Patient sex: F
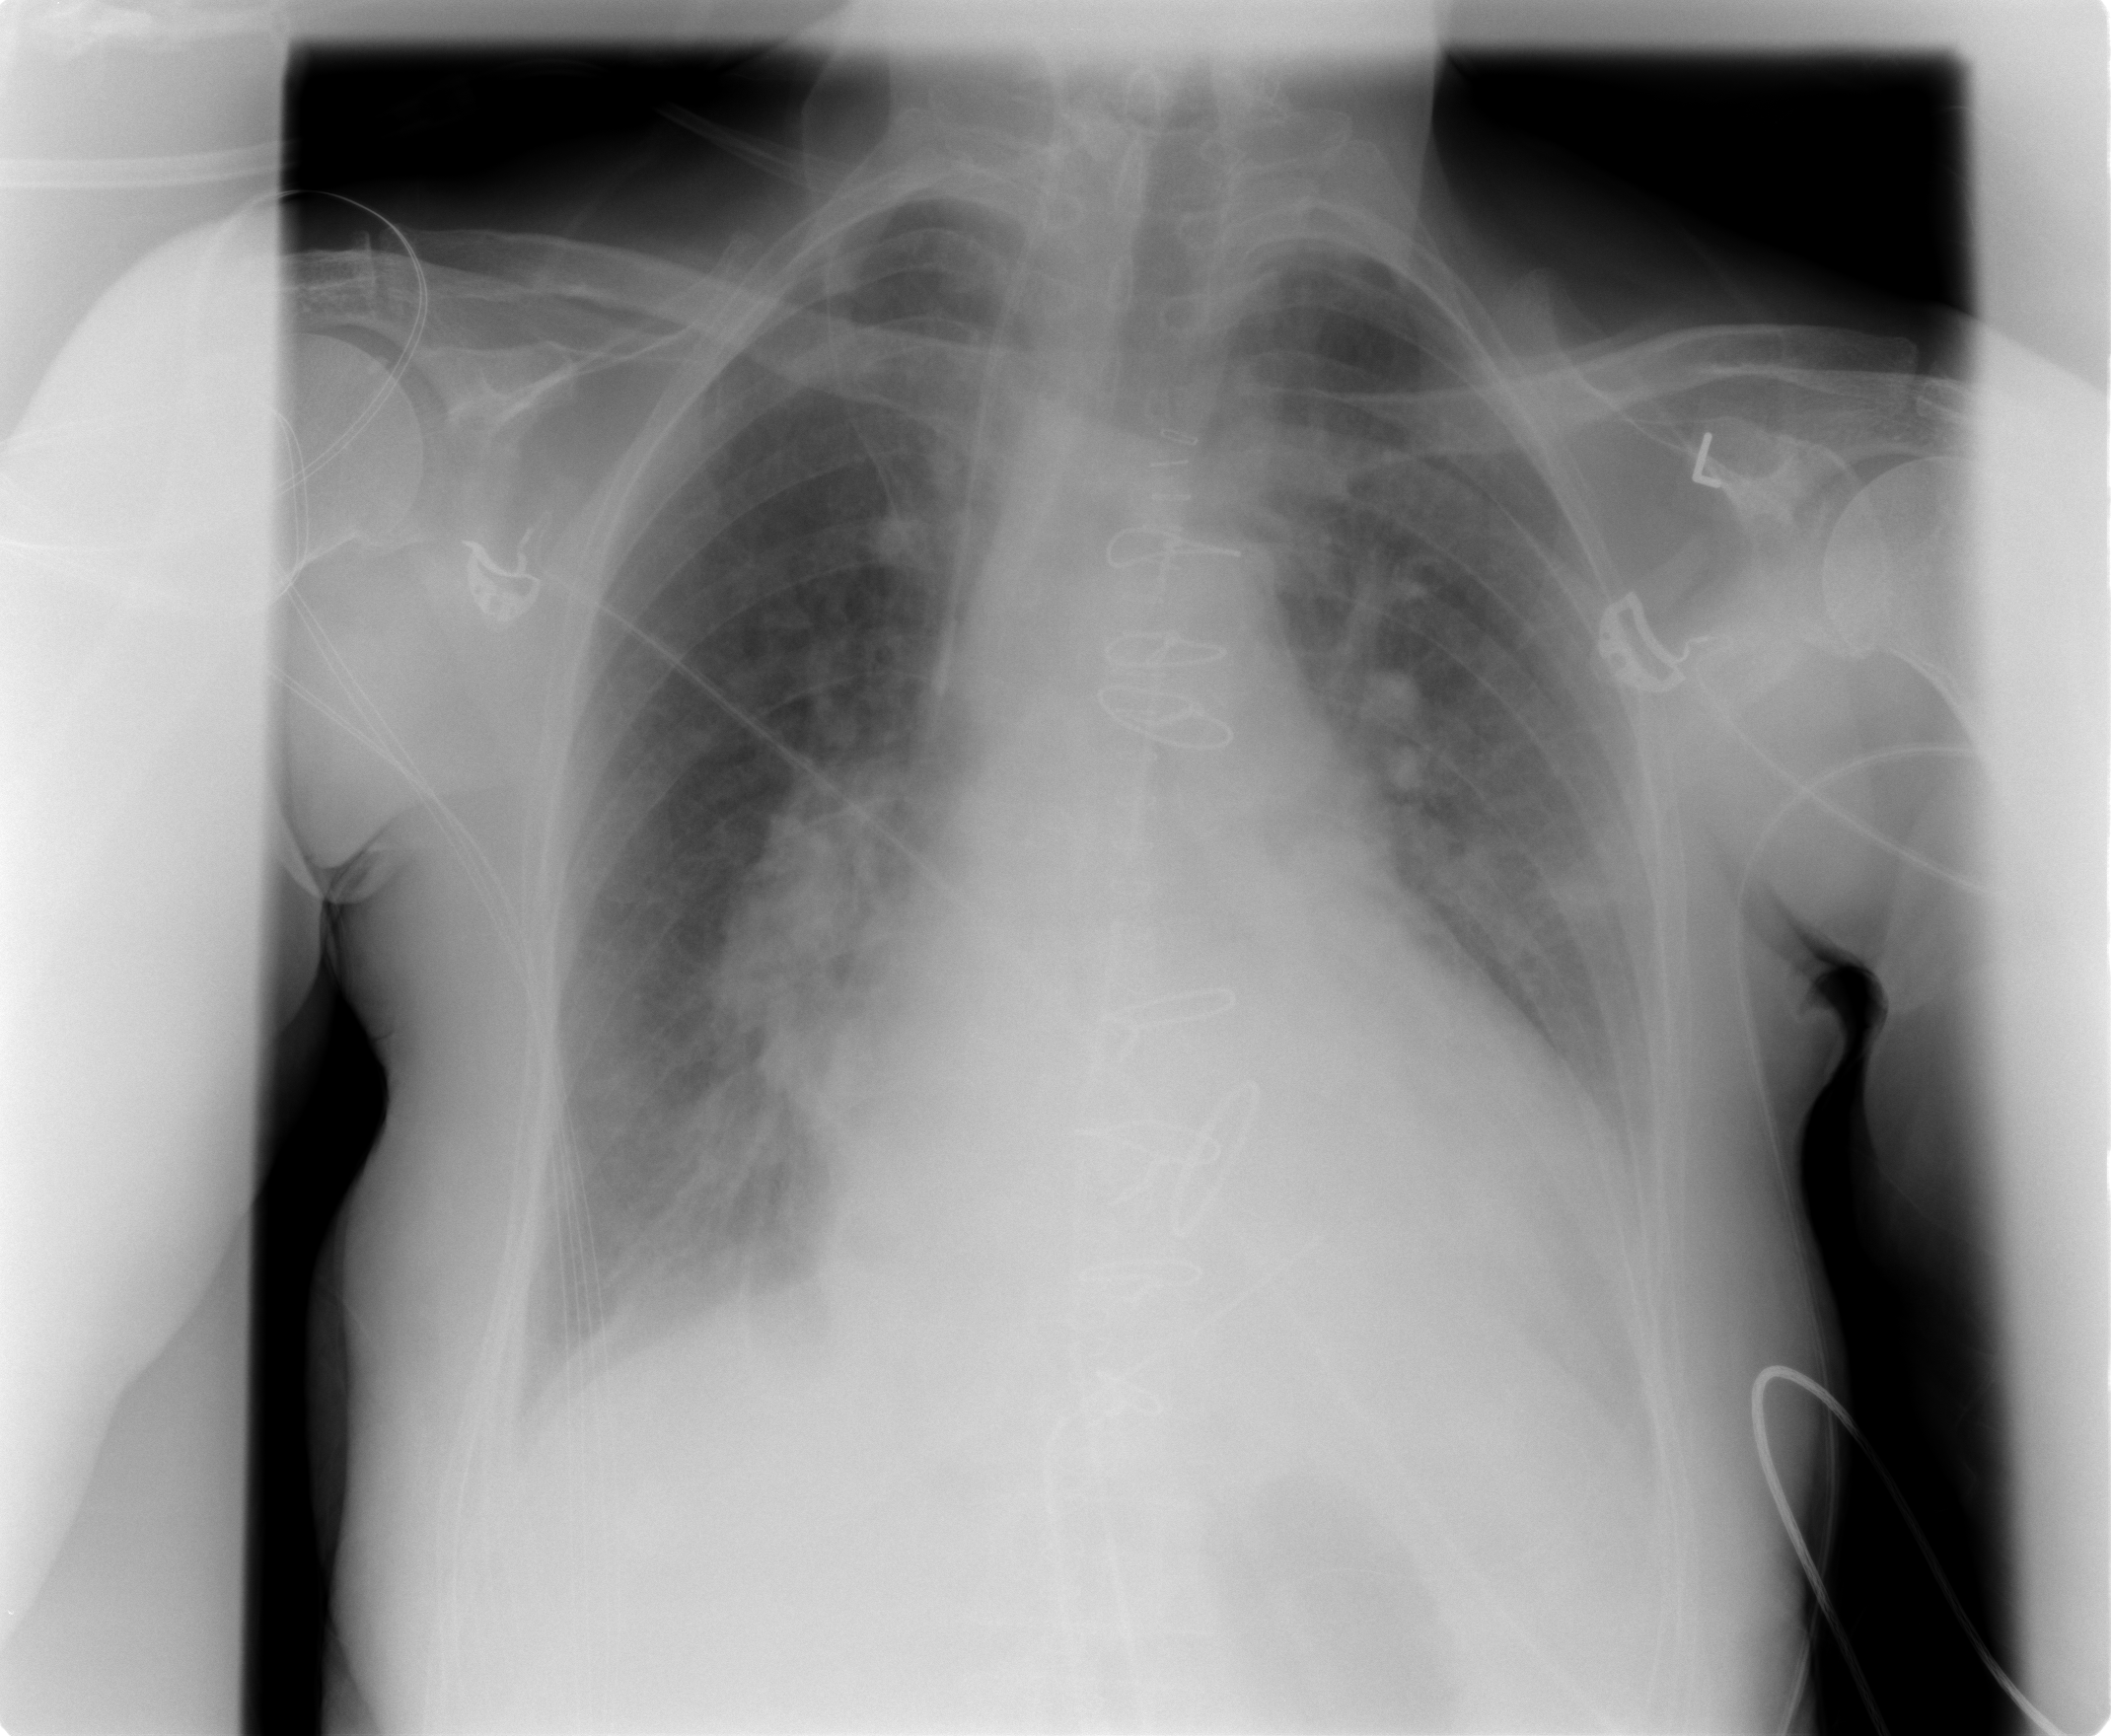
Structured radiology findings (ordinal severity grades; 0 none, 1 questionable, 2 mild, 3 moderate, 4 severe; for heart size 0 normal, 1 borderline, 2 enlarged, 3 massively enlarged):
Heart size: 2
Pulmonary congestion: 3
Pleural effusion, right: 0
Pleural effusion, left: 0
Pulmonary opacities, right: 2
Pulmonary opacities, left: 0
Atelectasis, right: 2
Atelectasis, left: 2